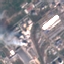
Label: Industrial